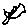
Label: bird